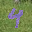
Label: 4